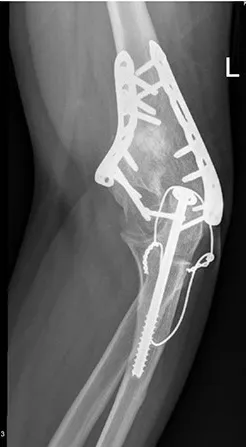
(A) Late follow-up internal oblique view of the left elbow after ORIF.
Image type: radiology (x_ray)